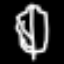
Label: leaf